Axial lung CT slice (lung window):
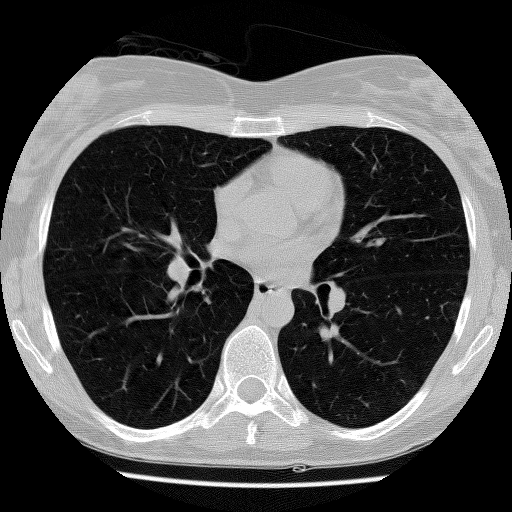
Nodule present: no